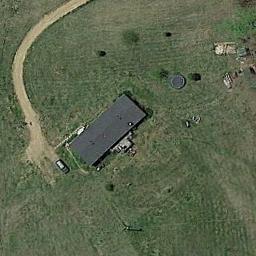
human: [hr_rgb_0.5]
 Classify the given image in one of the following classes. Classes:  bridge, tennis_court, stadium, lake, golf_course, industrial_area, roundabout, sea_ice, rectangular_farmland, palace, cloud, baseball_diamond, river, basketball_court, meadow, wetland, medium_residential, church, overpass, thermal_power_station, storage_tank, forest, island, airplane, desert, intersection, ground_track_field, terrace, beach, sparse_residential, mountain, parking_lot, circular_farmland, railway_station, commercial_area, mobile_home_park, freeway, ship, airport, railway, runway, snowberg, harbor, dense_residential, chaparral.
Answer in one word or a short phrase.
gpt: sparse_residential